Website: crate-barrel
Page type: orders-overview
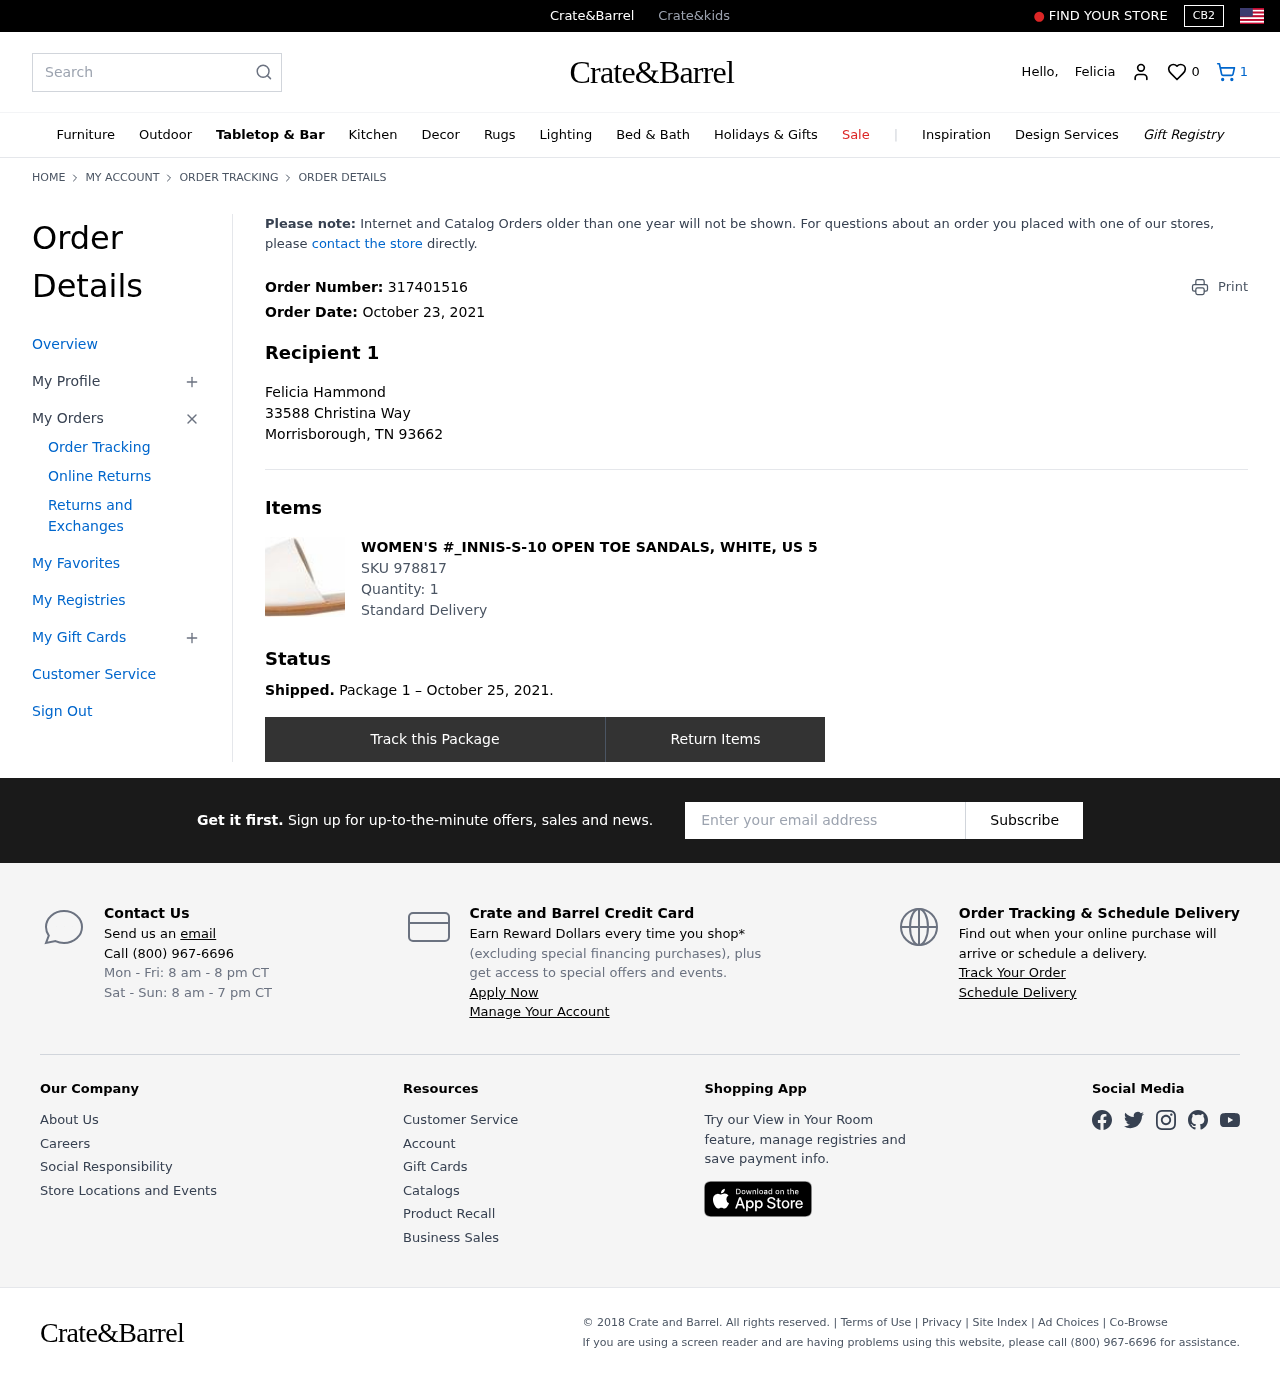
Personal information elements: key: PII_CITY_STATE_ZIP
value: Morrisborough, TN 93662
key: PII_FIRSTNAME
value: Felicia
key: PII_FULLNAME
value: Felicia Hammond
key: PII_STREET
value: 33588 Christina Way
Product elements: key: PRODUCT1_NAME
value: Women's #_INNIS-S-10 Open Toe Sandals, White, US 5
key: PRODUCT1_QUANTITY
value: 1
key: PRODUCT1_SKU
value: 978817
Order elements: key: ORDER_NUM_ITEMS
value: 1
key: ORDER_ID
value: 317401516
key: ORDER_DATE
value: October 23, 2021
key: ORDER_SHIPPING_DATE
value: October 25, 2021
Search elements: key: HEADER_SEARCH
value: Search
Other elements: key: FAVORITES_COUNT
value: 0